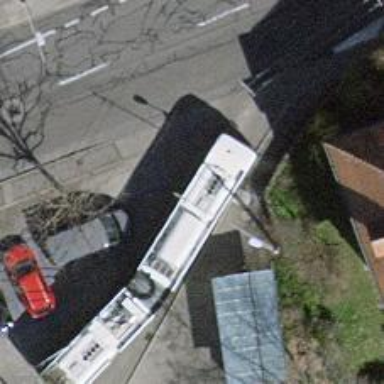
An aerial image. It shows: Bus stop with shelter for public transport.